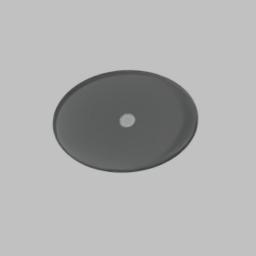
Label: appliances